Question:
<URL>
'''
body {
color: #fff;
background-color: #f78e2a;
text-align: center;
}
* {
box-sizing: border-box;
}
h1 {
font-size: 20px;
text-align: center;
}
span {
font-size: 14px;
text-align: left;
}
.container {
display: flex;
flex-direction: column;
padding: 5px 0;
}
.box7,
.box8 {
flex-basis: 100%;
width: 100%;
justify-content: center;
}
.box {
height: 50px;
width: calc(100% - 20px);
display: flex;
justify-content: center;
align-items: center;
font-size: 1.2em;
flex: 1;
}
input {
background-color: #f9a558;
border: 1px solid #fff;
height: 25px;
width: 100%;
flex: 1;
}
.company,
.comments {
display: flex;
margin: 5px 5px;
flex-grow: 3;
width 100%;
}
.company {
margin-bottom: 3%;
}
@media (min-width: 426px) {
.container {
flex-direction: row;
flex-wrap: wrap;
align-self: flex-start;
}
.box {
flex-basis: 45%;
}
}
'''
'''
<div class="container">
<div class="box box1"><span>First Name
<input type="text"></span></div>
<div class="box box2"><span>Last Name
<input type="text"></span></div>
<div class="box box3"><span>Email
<input type="text"></span></div>
<div class="box box4"><span>Phone
<input type="text"></span></div>
<div class="box box1"><span>City
<input type="text"></span></div>
<div class="box box2"><span>State/Province
<input type="text"></span></div>
</div>
<div class="container">
<div class=" company"><span>Company
<input class="company" type="text"></span></div>
</div>
<div class="container">
<div class="comments"><span>Comments
<input class="comments" type="text"></span></div>
</div>
'''
I am attempting to center the boxes within my form as demonstrated in the attached picture. How can I get the form boxes to align left and appear side by? As you can see in my jsfiddle, the from boxes are centered, however they do not align correctly nor do they appear side by side.
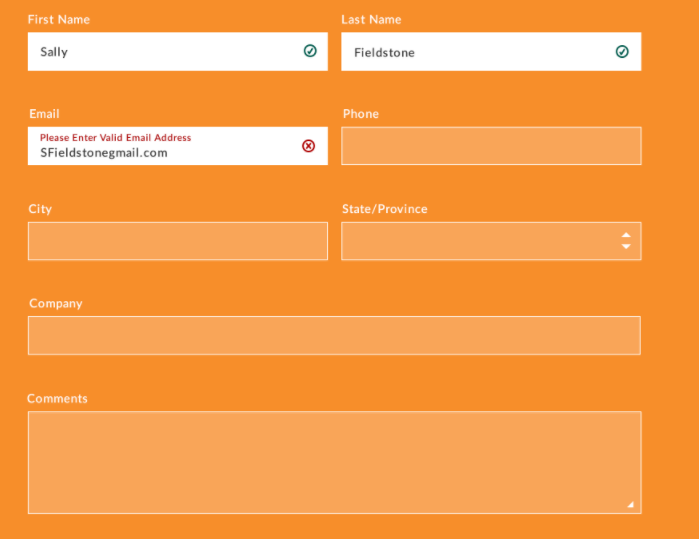
Answer: Try below CSS I think this is for helpfull:
See <URL>
'''
body {
color: #fff;
background-color: #f78e2a;
text-align: center;
}
* {
box-sizing: border-box;
}
h1 {
font-size: 20px;
text-align: center;
}
span {
font-size: 14px;
text-align: left;
float: left;
width: 100%;
}
input[type="text"] {
float: left;
width: 98%;
padding: 10px;
}
.container {
display: flex;
flex-direction: column;
padding: 5px 0;
}
.box7,
.box8 {
flex-basis: 100%;
width: 100%;
justify-content: center;
}
.box {
height: 50px;
/* width: calc(100% - 20px); */
/* display: flex; */
/* justify-content: center; */
/* align-items: center; */
/* font-size: 1.2em; */
/* flex: 1; */
float: left;
width: 48%;
margin: 2% 1%;
}
(index):38 input {
background-color: #f9a558;
border: 1px solid #fff;
height: 25px;
width: 100%;
flex: 1;
}
.company,
.comments {
display: flex;
margin: 5px 5px;
flex-grow: 3;
width 100%;
}
.company {
margin-bottom: 3%;
}
@media (min-width: 426px) {
.container {
flex-direction: row;
flex-wrap: wrap;
align-self: flex-start;
}
}
'''
'''
<div class="container">
<div class="box box1"><span>First Name
<input type="text"></span></div>
<div class="box box2"><span>Last Name
<input type="text"></span></div>
<div class="box box3"><span>Email
<input type="text"></span></div>
<div class="box box4"><span>Phone
<input type="text"></span></div>
<div class="box box1"><span>City
<input type="text"></span></div>
<div class="box box2"><span>State/Province
<input type="text"></span></div>
</div>
<div class="container">
<div class=" company"><span>Company
<input class="company" type="text"></span></div>
</div>
<div class="container">
<div class="comments"><span>Comments
<input class="comments" type="text"></span></div>
</div>
'''
CSS:
'''
span {
font-size: 14px;
text-align: left;
float: left;
width: 100%;
}
input[type="text"] {
float: left;
width: 100%;
padding: 10px;
}
.box {
height: 50px;
float: left;
width: 48%;
margin: 2% 1%;
}
'''